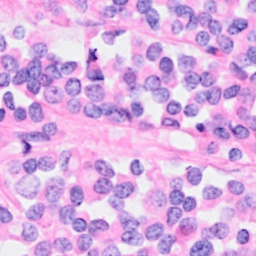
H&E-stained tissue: Breast